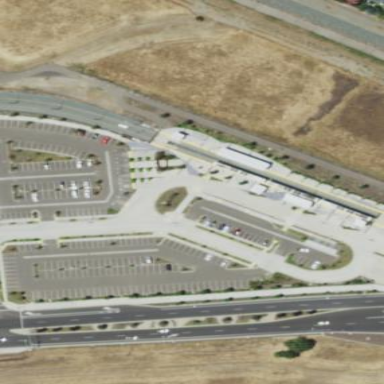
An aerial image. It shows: Park and ride parking facility with surface parking.